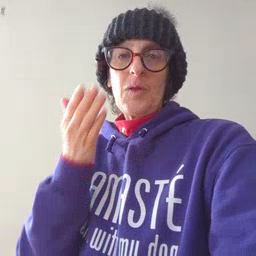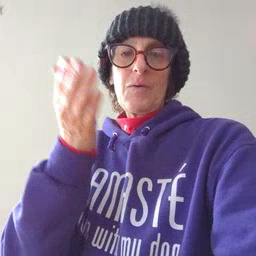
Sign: boat